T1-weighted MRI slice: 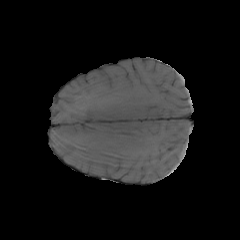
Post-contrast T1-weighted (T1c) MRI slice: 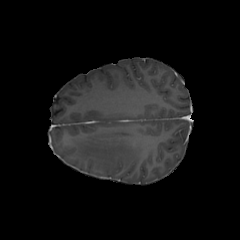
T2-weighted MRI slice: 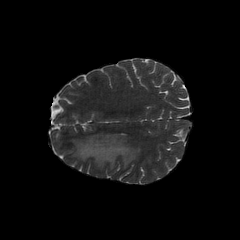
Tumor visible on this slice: yes